Brain MRI, t1w sequence, axial 2D slice.
Patient: age 26, sex F, weight 78 kg, height 1.78 m
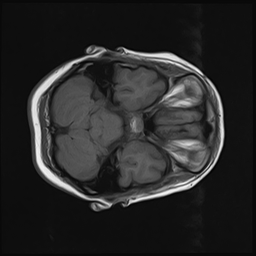